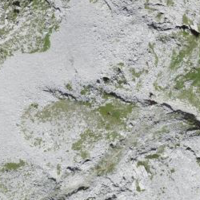
EUNIS habitat code: 48
Species observed at this site:
Silene acaulis
Gentianella campestris